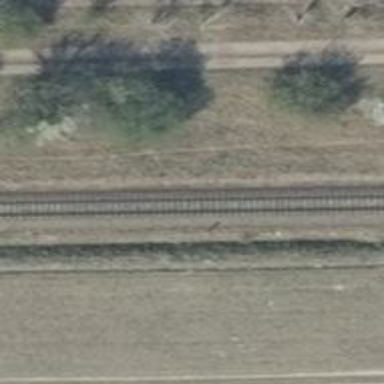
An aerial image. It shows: Railway milestone.